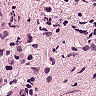
Metastatic tissue present: yes